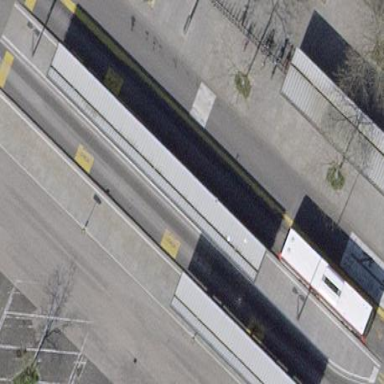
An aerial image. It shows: Platform at public transport location with shelter.